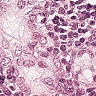
Metastatic tissue present: yes